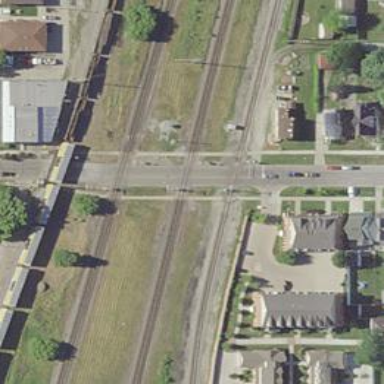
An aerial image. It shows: Crossing for the railway.